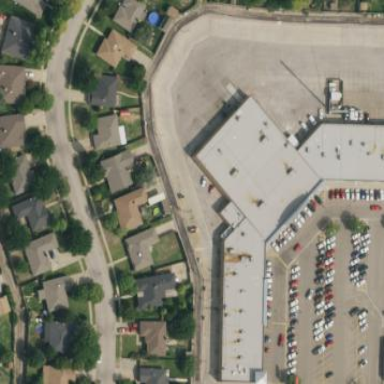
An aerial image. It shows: Department store building.